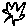
Label: star